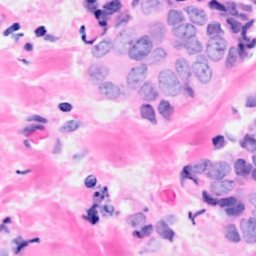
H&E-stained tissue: Breast